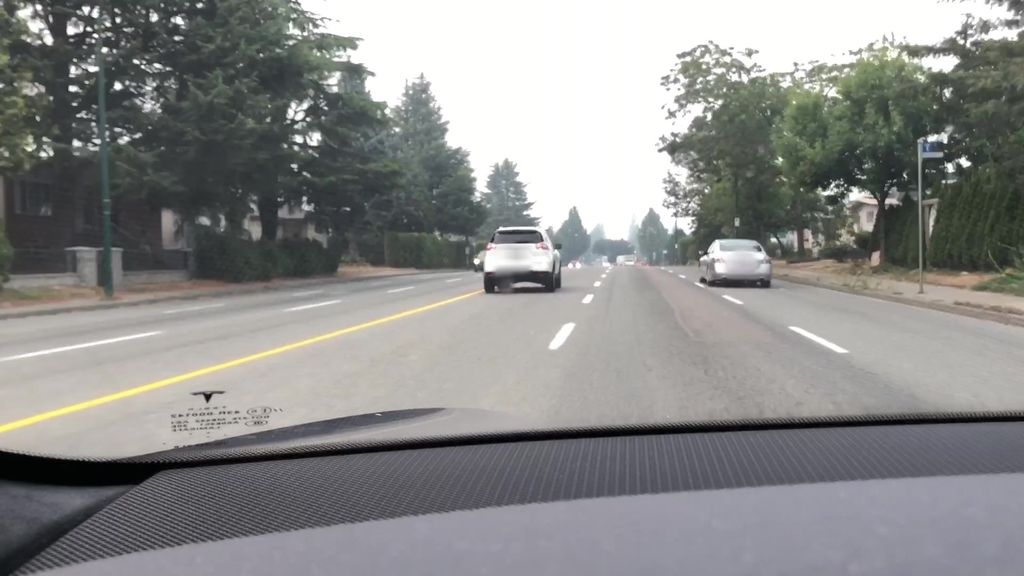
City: vancouver